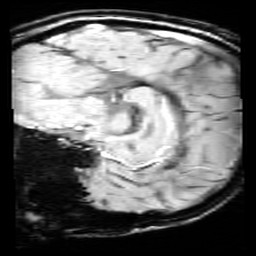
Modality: SWI
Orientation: sagittal
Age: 11
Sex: male
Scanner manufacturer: siemens
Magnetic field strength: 3 T
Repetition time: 0.027 s
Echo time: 0.02 s